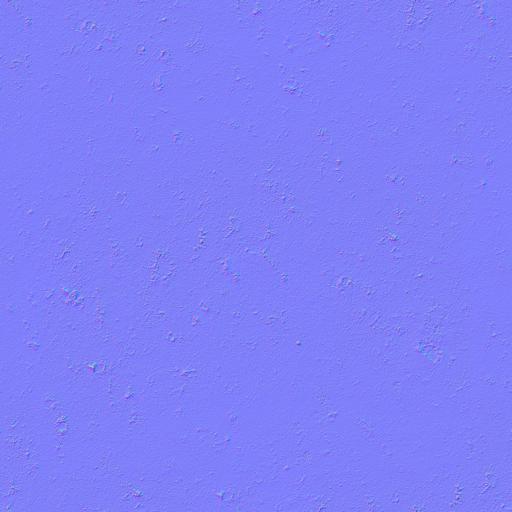
concrete gray green moss mossy